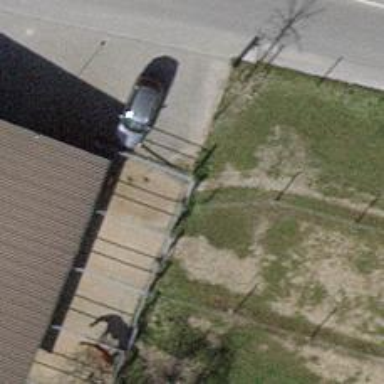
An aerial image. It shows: Gate.